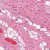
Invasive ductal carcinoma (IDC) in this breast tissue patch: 0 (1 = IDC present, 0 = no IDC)